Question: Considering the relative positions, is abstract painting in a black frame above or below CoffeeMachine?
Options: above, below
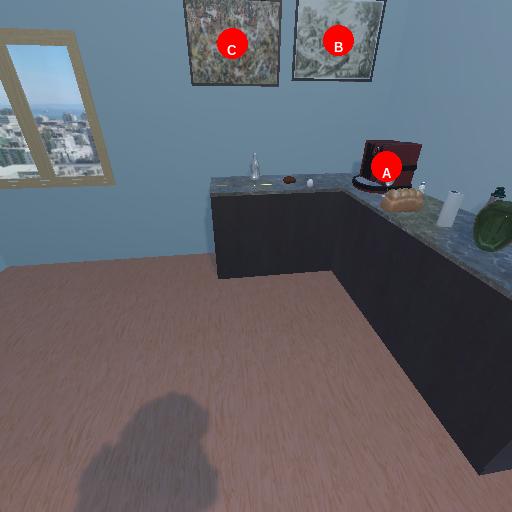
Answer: above